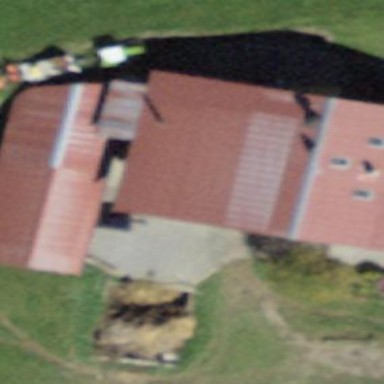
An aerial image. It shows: Farm building.